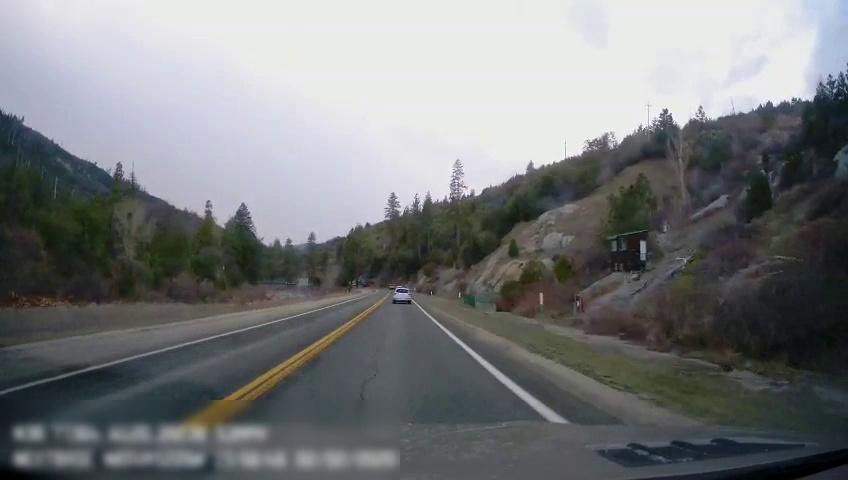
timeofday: Day
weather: Cloudy
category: Drivable Space
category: Vehicles | Car
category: Lanes | Current Lane
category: Lanes | Current Lane
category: Lanes | Opposite Lane